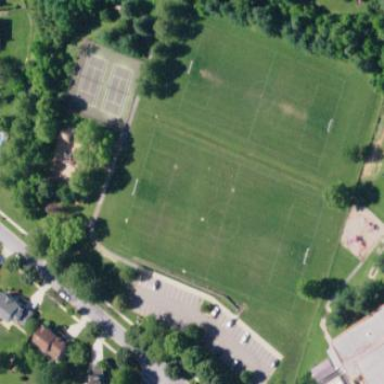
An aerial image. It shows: Local park designated as leisure land with the protection title of "Local Park".